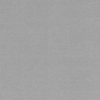
Label: dusty